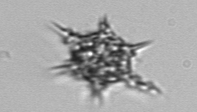
Label: Dictyocha